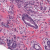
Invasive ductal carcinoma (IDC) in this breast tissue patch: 1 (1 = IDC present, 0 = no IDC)